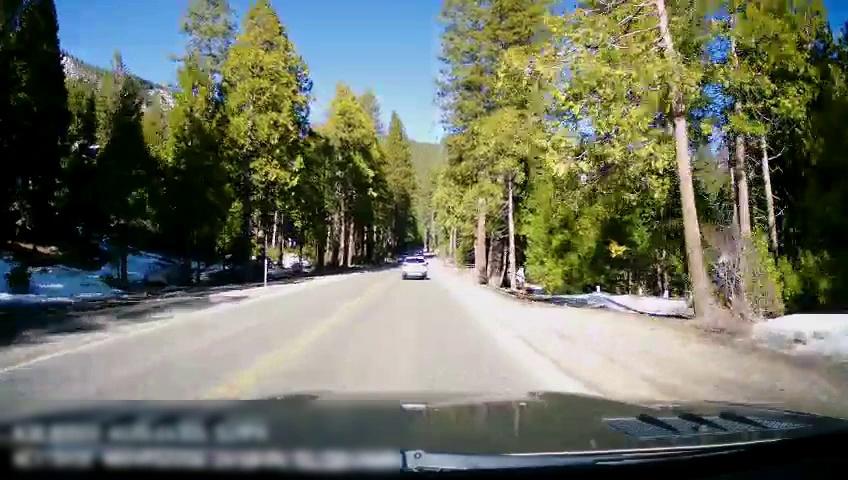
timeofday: Day
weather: Sunny
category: Drivable Space
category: Vehicles | SUV
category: Lanes | Opposite Lane